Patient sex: F
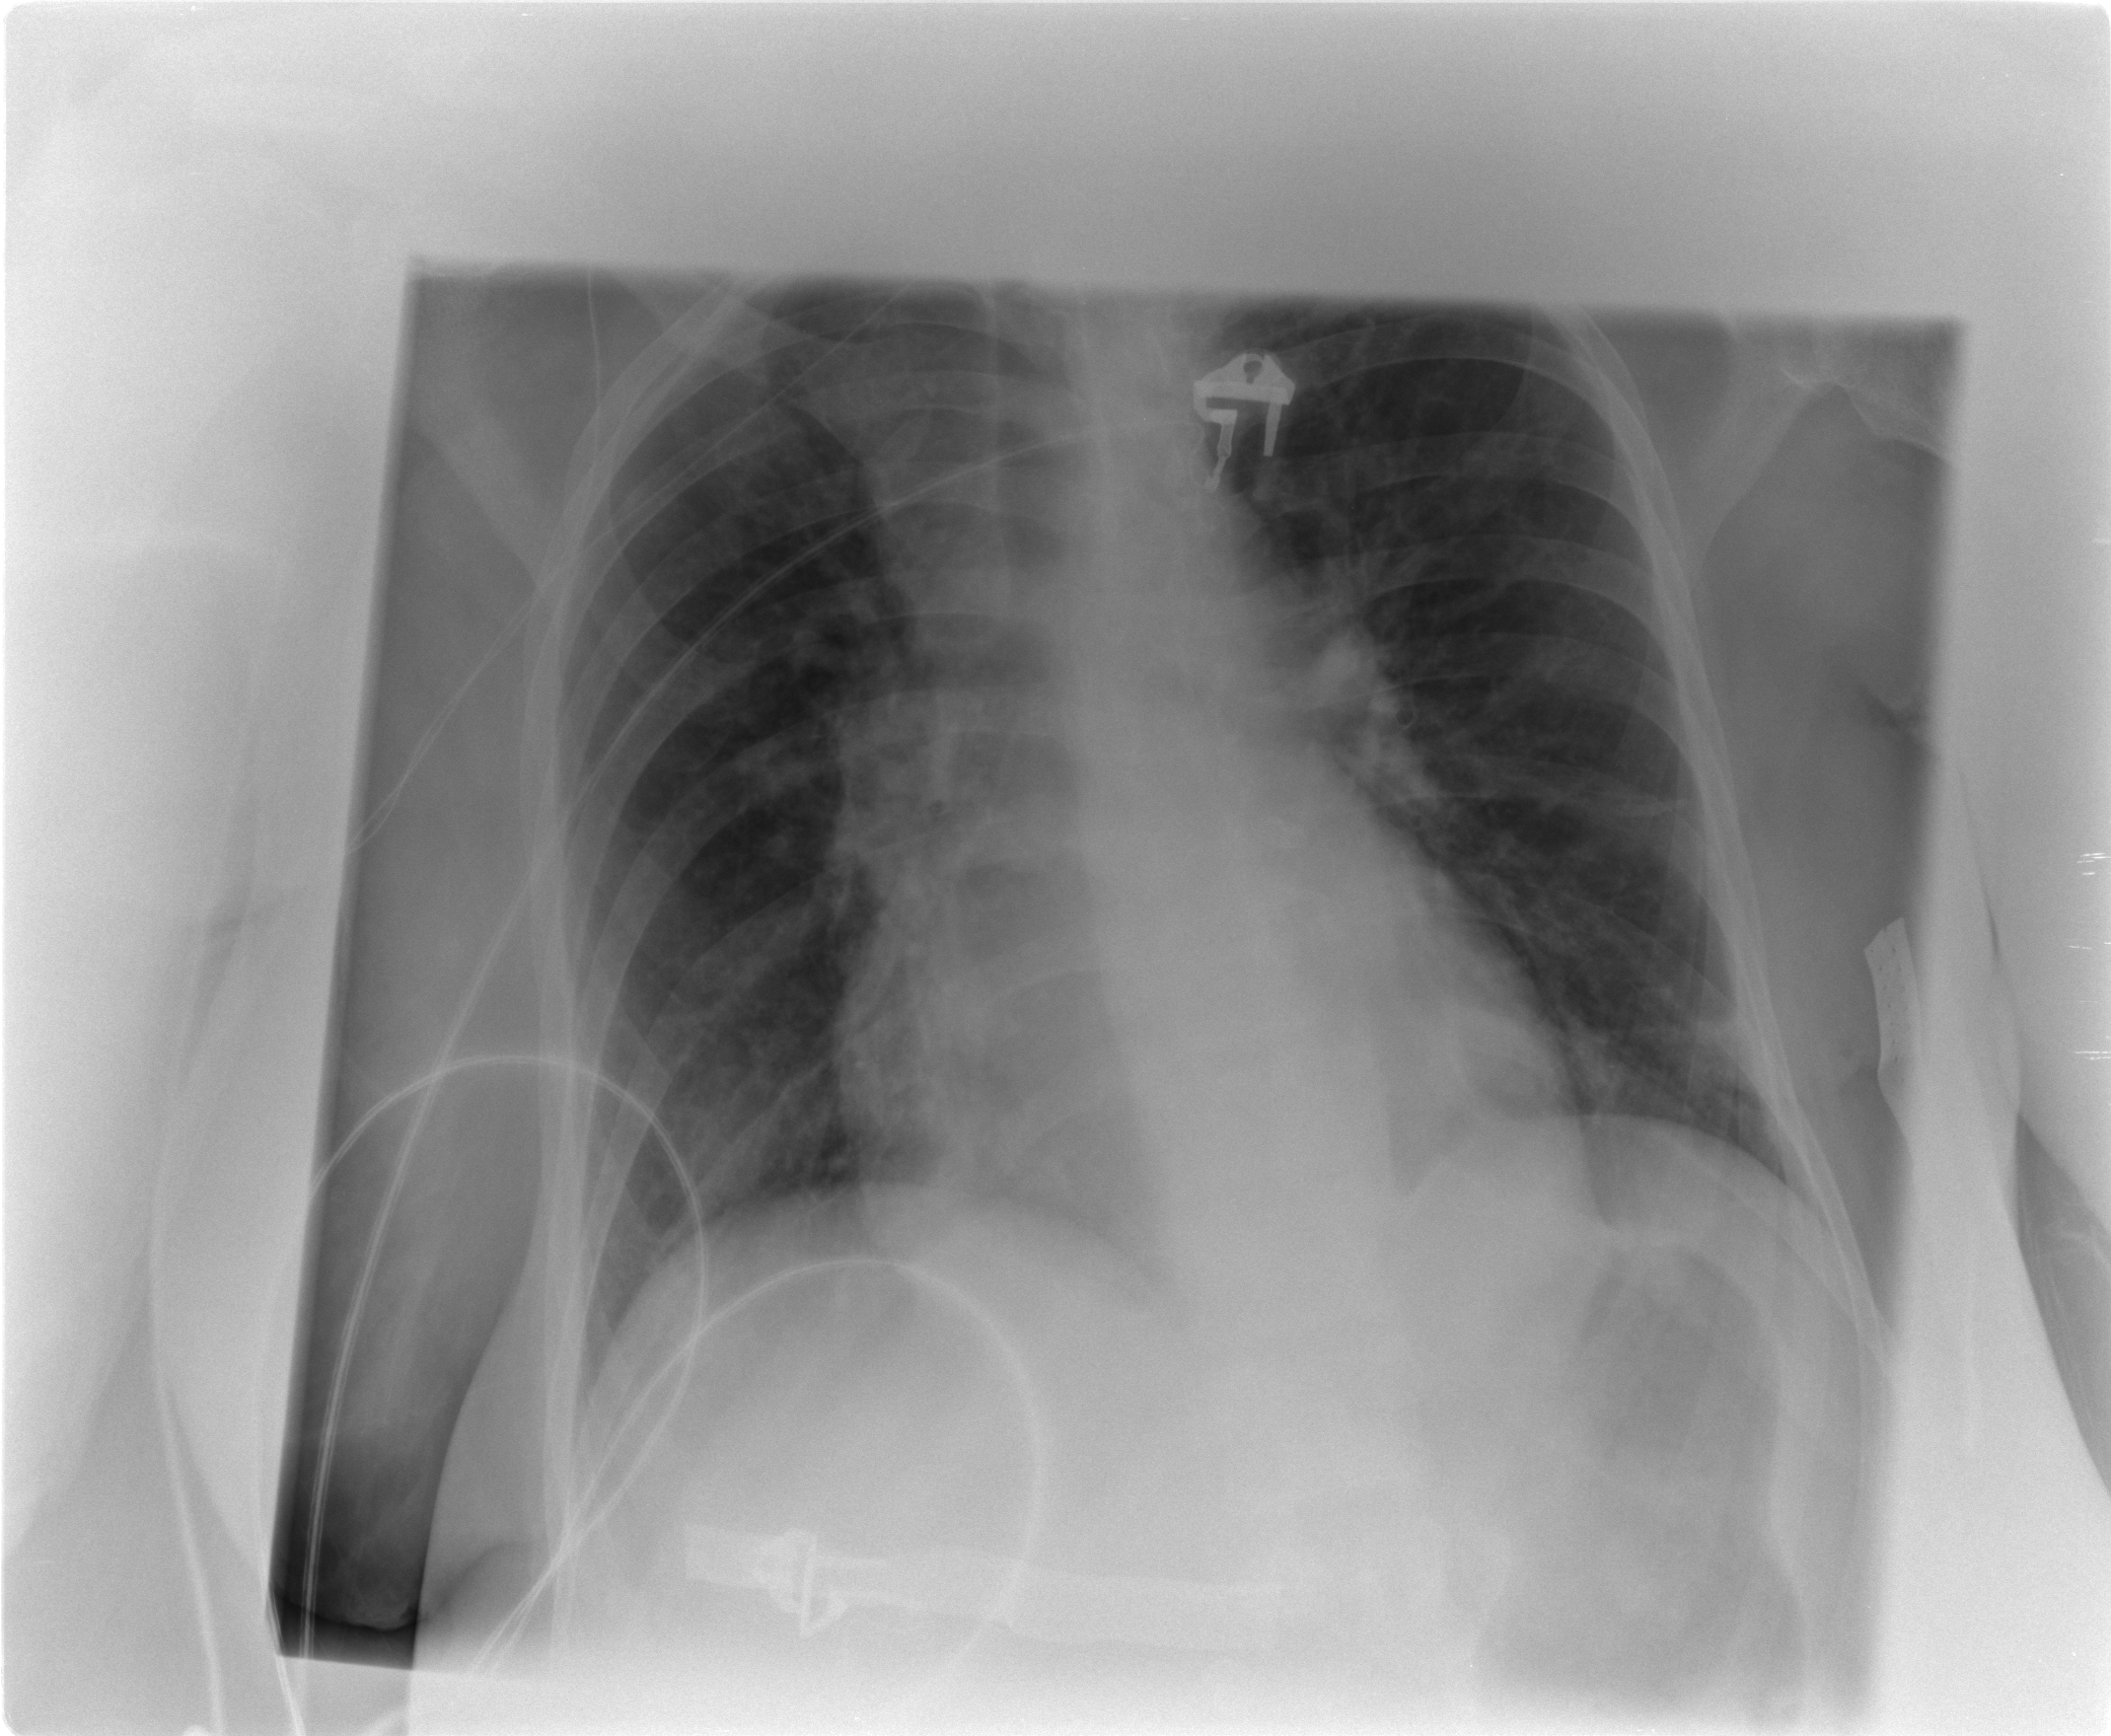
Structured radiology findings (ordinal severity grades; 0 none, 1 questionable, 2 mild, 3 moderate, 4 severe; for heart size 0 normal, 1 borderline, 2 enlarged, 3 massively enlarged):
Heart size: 0
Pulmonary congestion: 0
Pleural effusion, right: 0
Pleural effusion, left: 0
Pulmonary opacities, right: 0
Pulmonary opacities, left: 0
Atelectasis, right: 1
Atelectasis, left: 1